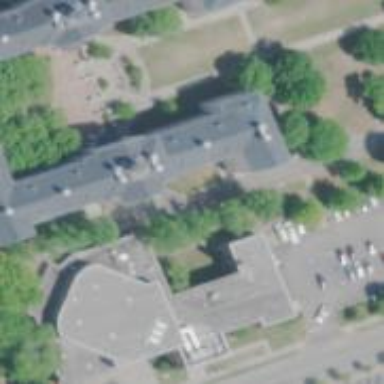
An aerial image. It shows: University building.